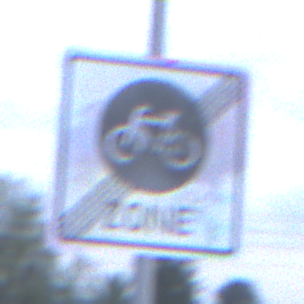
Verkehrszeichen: EndeFahrradzone
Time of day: SunriseSunset
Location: Outdoor (Suburban)
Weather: PartlyCloudy
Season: NotSpecified
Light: Natural